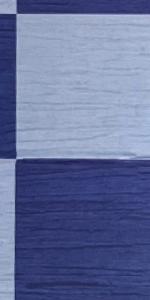
Label: Empty